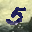
Label: 5